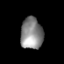
Tissue: prostate
Cell type: Myeloid cells
Senescence score: 0.7149
Nuclear area (px): 687
Mean DAPI intensity: 137.406